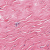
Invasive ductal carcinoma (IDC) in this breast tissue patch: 0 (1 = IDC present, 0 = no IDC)